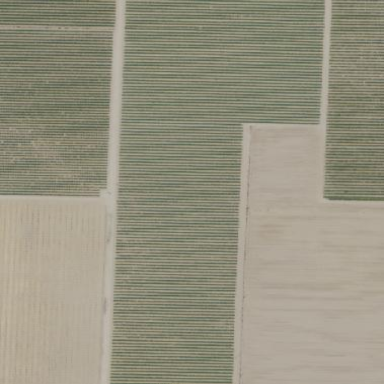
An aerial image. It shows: Vineyard growing grapes.